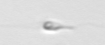
Label: flagellate_morphotype3